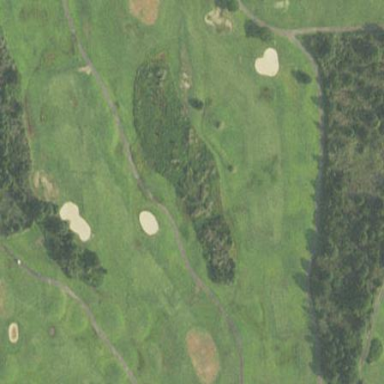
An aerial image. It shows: Rough grassy area used for golf.